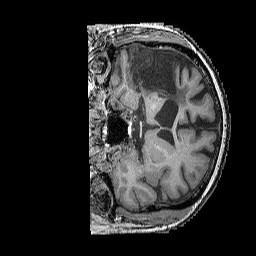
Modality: T1w
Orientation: coronal
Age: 68
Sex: male
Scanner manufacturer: siemens
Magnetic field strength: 3 T
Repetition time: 2.25 s
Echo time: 0.00415 s